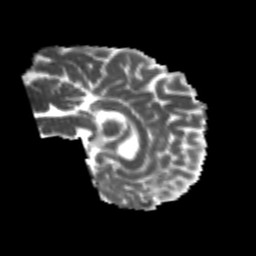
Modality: MD
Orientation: sagittal
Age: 25
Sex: female
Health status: healthy
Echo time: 0.074 s